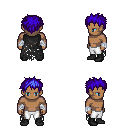
a pixel art fantasy rpg character, male body template, human, dark skin, black tattered cape, white pants, blue bedhead hairstyle, white cloth bandages, black shoes, four views (front, back, left, right), 2x2 character sprite sheet, small pixel art, hard edges, no anti-aliasing